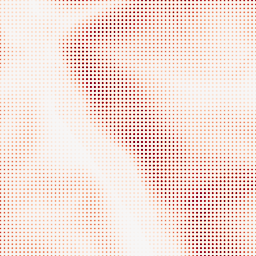
Category: morphological
Decomposition family: morphological_gradient
Decomposition parameters: size: 15
shape: diamond
Upsampling method: sinc_blackman
Upsampling parameters: scale: 8
kernel_size: 4
Upsampling scale: 8